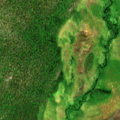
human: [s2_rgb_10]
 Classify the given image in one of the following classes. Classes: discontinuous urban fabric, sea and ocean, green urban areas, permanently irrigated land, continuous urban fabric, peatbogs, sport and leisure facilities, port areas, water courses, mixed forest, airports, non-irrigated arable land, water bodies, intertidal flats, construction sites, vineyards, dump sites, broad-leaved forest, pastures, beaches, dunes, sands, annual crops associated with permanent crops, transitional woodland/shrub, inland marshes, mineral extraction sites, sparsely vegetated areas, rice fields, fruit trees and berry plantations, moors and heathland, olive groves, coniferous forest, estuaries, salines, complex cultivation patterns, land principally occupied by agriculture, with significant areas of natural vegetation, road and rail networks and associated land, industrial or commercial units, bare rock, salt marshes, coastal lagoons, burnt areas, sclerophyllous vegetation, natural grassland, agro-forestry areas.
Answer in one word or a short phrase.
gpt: coniferous forest, peatbogs